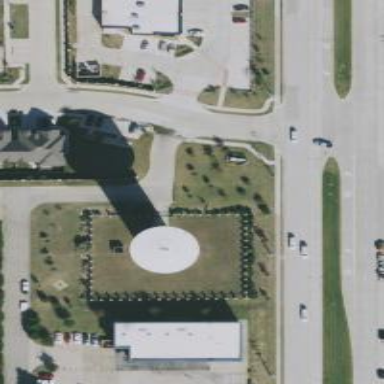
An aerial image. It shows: Water tower that is man-made.